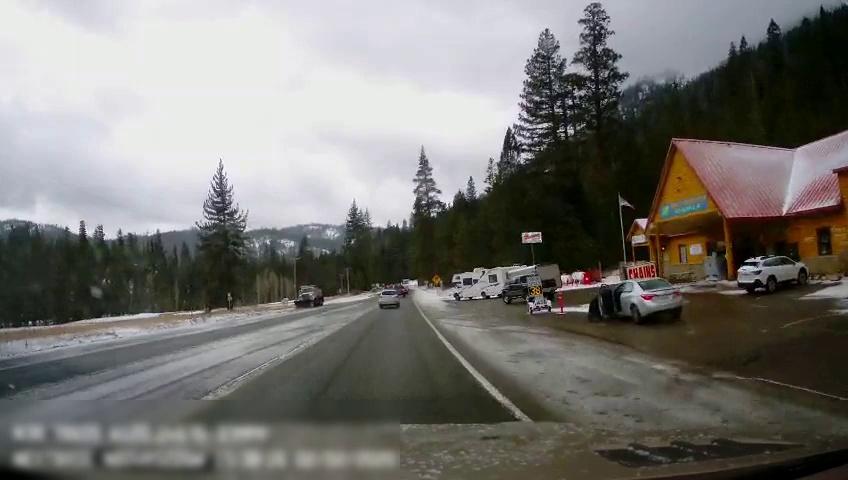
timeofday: Day
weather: Snowy
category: Drivable Space
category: Vehicles | Truck
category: Vehicles | SUV
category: Vehicles | Truck
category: Vehicles | Van
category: Vehicles | SUV
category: Vehicles | Truck
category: Vehicles | Car
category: Lanes | Current Lane
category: Lanes | Opposite Lane